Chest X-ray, AP view. Patient: 51 years old, sex F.
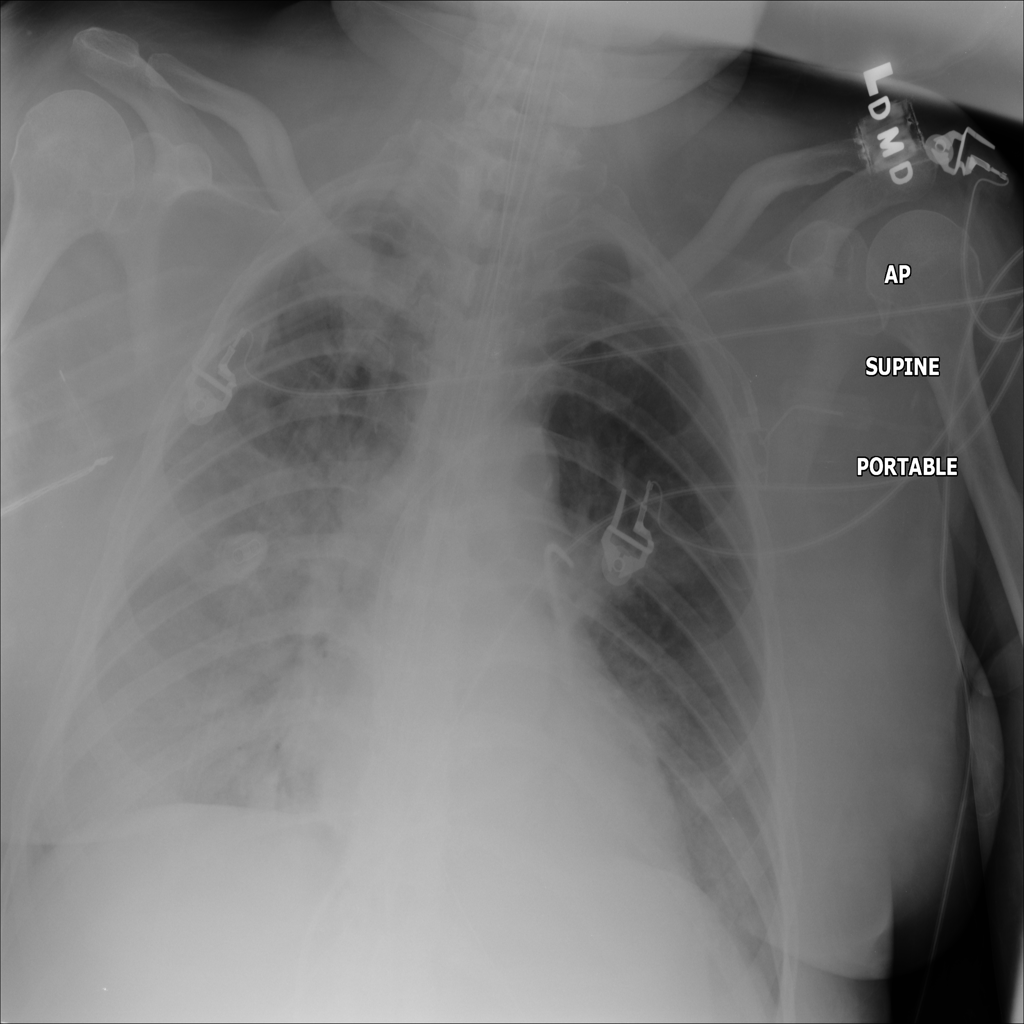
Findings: No Finding